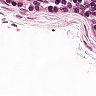
Metastatic tissue present: no